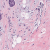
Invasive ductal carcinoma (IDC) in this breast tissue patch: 0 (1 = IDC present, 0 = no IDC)